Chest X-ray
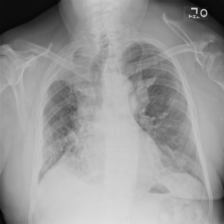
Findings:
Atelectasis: negative
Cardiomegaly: negative
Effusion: negative
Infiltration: negative
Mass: negative
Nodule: negative
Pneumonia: negative
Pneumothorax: negative
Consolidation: negative
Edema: negative
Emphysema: negative
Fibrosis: negative
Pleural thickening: negative
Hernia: negative